Question: I have a problem with finding the current color under the cursor.
My code:
'''
import java.awt.Color;
import java.awt.MouseInfo;
import java.awt.Point;
import java.awt.PointerInfo;
import java.awt.Robot;
public class Test {
public static void main(String[] args) throws Exception {
PointerInfo pointer;
pointer = MouseInfo.getPointerInfo();
Point coord = pointer.getLocation();
Robot robot = new Robot();
robot.delay(2000);
while(true) {
coord = MouseInfo.getPointerInfo().getLocation();
Color color = robot.getPixelColor((int)coord.getX(), (int)coord.getX());
if(color.getGreen() == 255 && color.getBlue() == 255 && color.getRed() == 255) {
System.out.println("WHITE FOUND");
}
robot.delay(1000);
}
}
}
'''
When I run it, even when I hold my mouse on the gray area, I am getting "WHITE FOUND WHITE FOUND" message.
What can be the problem? Can you guys test if it does not work for you also?
Added Picture: I am holding my cursor on Eclipse gray area but getting "WHITE FOUND" message.

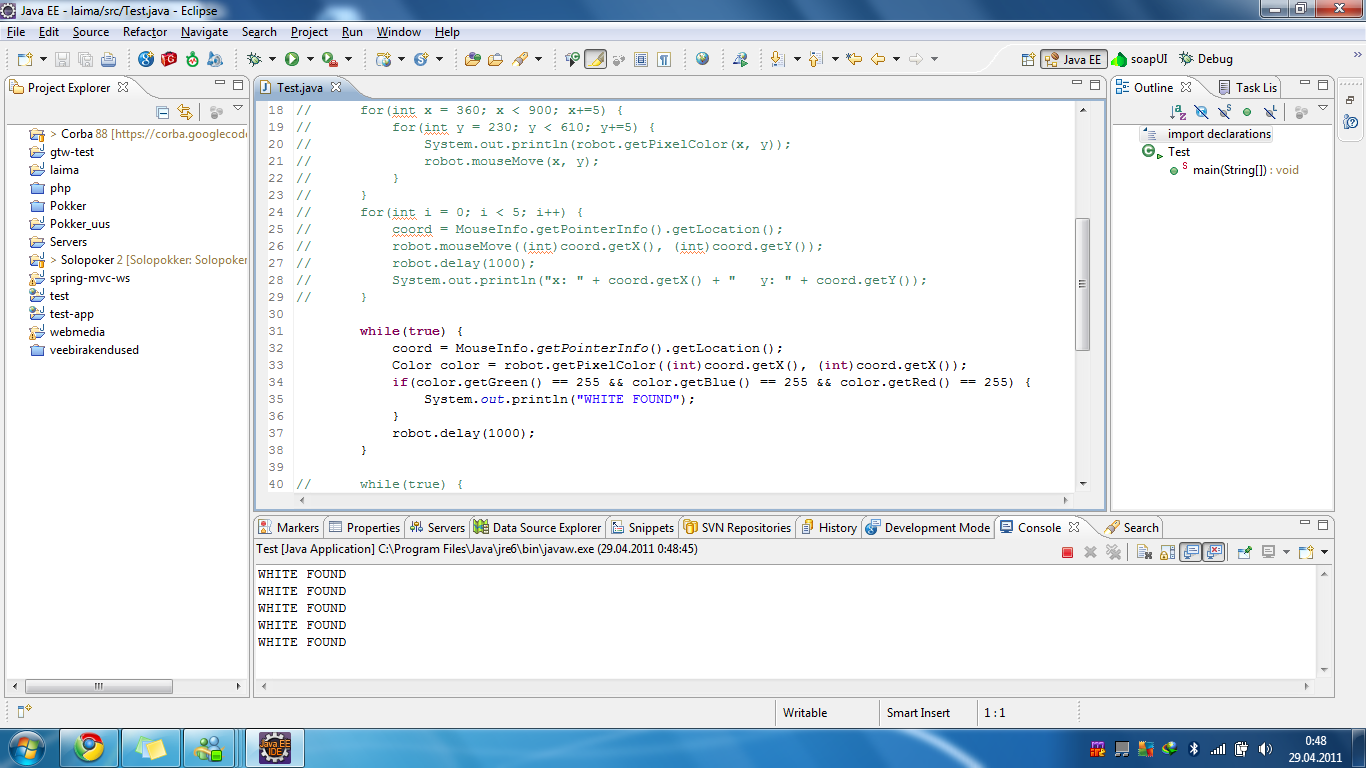
Answer: I think the problem is you are using getX twice instead of getX and getY
'''
Color color = robot.getPixelColor((int)coord.getX(), (int)coord.getX())
'''
Should be
'''
Color color = robot.getPixelColor((int)coord.getX(), (int)coord.getY())
'''